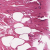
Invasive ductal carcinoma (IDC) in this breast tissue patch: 0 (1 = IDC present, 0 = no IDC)